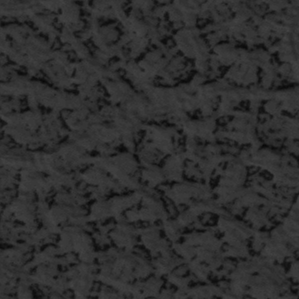
Label: frost